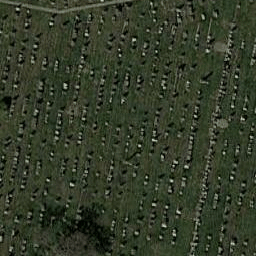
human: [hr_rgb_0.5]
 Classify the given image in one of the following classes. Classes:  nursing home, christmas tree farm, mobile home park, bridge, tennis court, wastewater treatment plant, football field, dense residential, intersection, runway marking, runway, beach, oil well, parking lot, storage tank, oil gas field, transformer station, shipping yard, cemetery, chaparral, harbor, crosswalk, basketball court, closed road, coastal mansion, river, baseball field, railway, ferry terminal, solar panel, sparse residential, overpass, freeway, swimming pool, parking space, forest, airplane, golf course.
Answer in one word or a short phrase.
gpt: cemetery